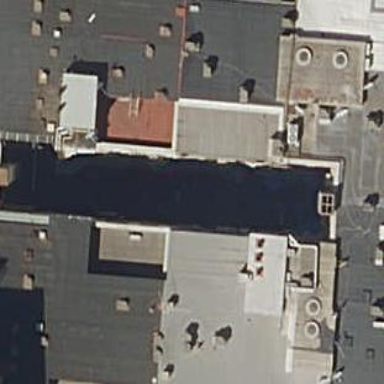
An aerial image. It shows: Part of building.